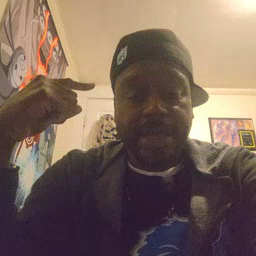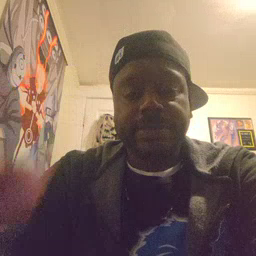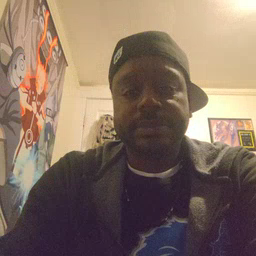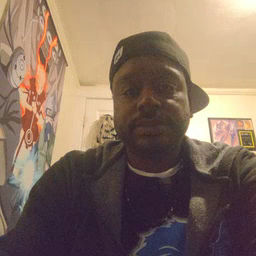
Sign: black